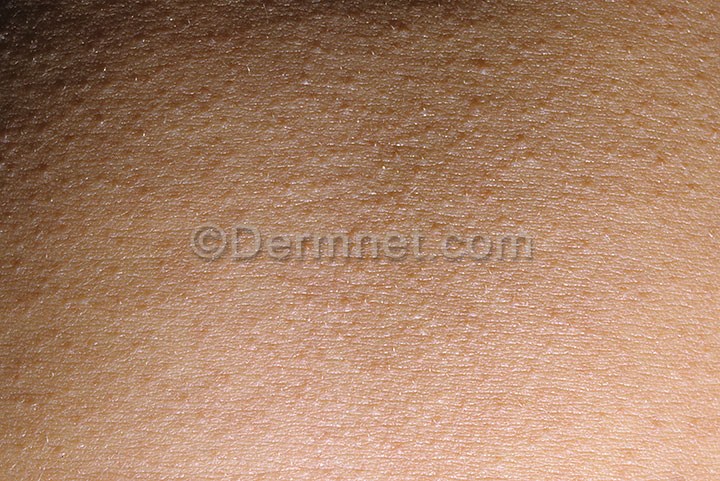
Disease: Exanthems and Drug Eruptions